Field crop: maize
Growth stage: 2
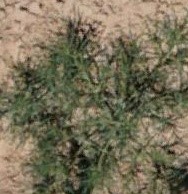
Species: salsola